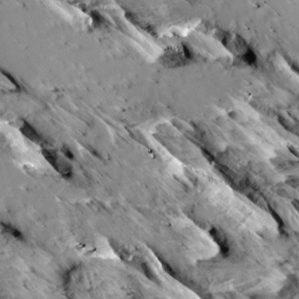
Label: non_frost